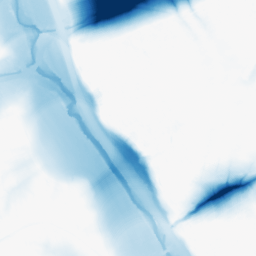
Category: morphological
Decomposition family: morphological
Decomposition parameters: operation: closing
size: 50
Upsampling method: sinc_blackman
Upsampling parameters: scale: 2
kernel_size: 16
Upsampling scale: 2